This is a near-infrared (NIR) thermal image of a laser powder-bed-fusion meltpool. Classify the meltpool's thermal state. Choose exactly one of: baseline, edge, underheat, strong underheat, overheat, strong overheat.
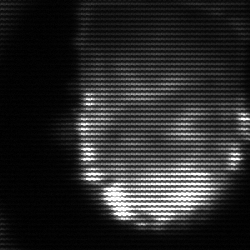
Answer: baseline